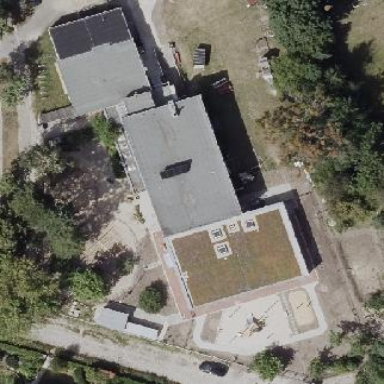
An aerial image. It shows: Kindergarten.